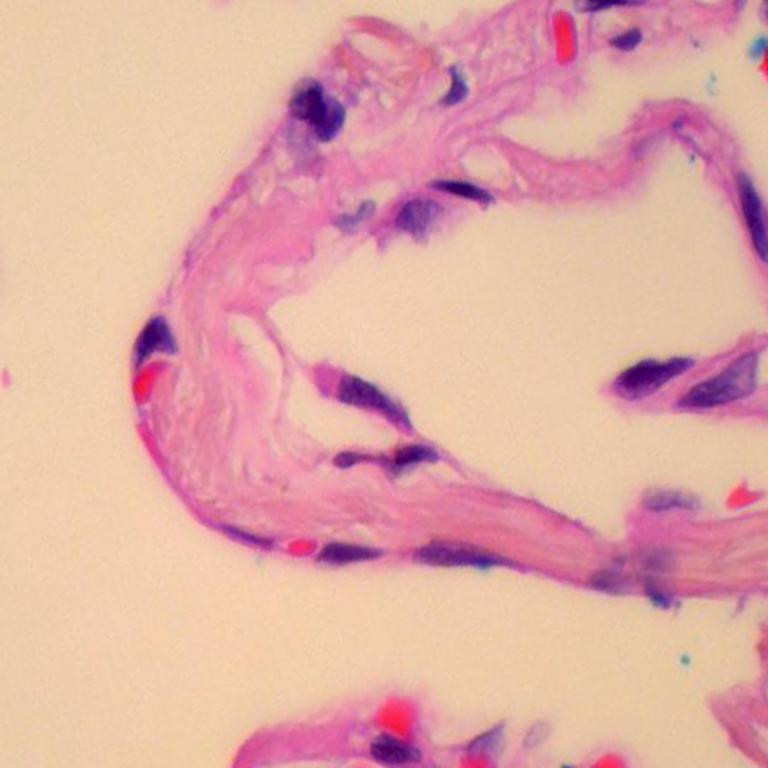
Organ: lung
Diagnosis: benign